Question: I'm creating a horizontal ticker to scroll latest tweet. Feeding in tweets via <URL>.
I have created an animation function which I'm trying to loop using a 'setTimeout(doTicker, 6000);'
Can anyone help me see what I'm doing wrong? Help much appreciated thanks.
See code below...
Have also created fiddle. <URL>

Can't get the doTicker to loop/cycle
'''
$(".tweetbar-ticker").tweet({
username: "twitter",
join_text: "auto",
count: 1,
auto_join_text_default: "we said,",
auto_join_text_ed: "we",
auto_join_text_ing: "we were",
auto_join_text_reply: "we replied to",
auto_join_text_url: "we were checking out",
loading_text: "loading tweets..."
}).bind("loaded", function() {
$('.tweetbar-ticker ul li').clone().appendTo('.tweetbar-ticker ul');
var $tweetBar = $('.tweetbar-ticker'),
tweetLength = $('.tweetbar-ticker ul li').outerWidth(),
$tweetAnchor = $('.tweetbar-ticker ul li a');
$tweetBar.css({
'width': tweetLength * 2 + 'px'
});
$tweetAnchor.attr({
target: "_blank"
});
function doTicker() {
$tweetBar.animate({
'left': '-' + tweetLength + 'px'
}, 20000, 'linear');
setTimeout(doTicker, 6000);
}
doTicker();
});
'''
Thanks
Josh
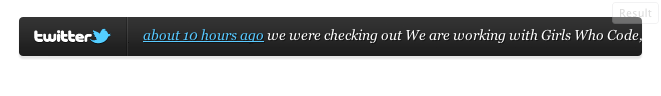
Answer: You have correct code, but it wont animate -left as soon as it is allready animated to that value, so you have to reset left css.
Second, it's better to call it as callback not as setTimeout...
check that:
<URL>